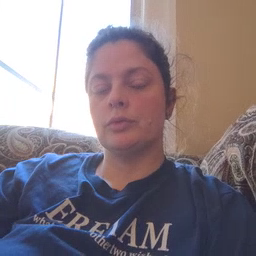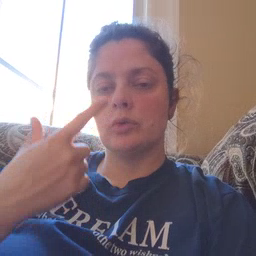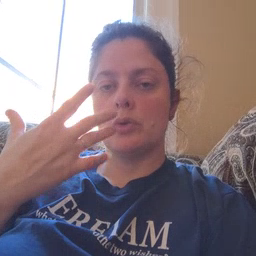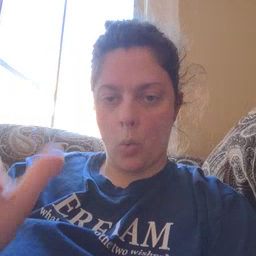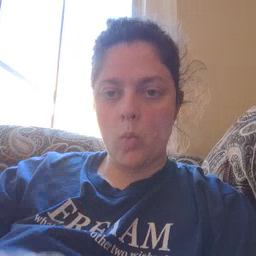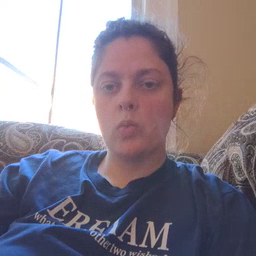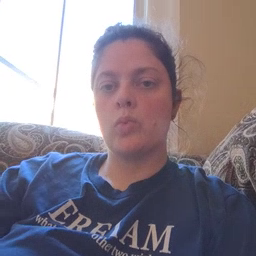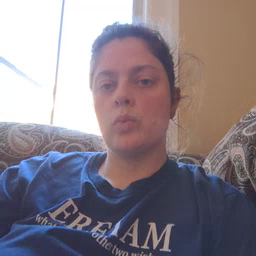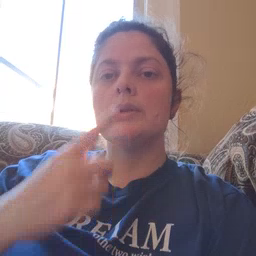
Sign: go